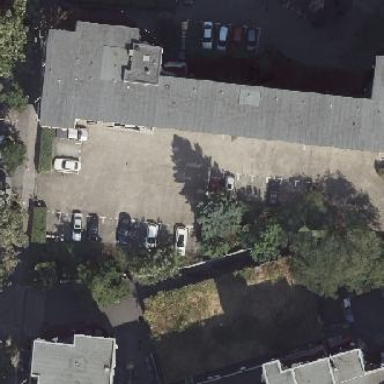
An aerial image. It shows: Parking area with surface.